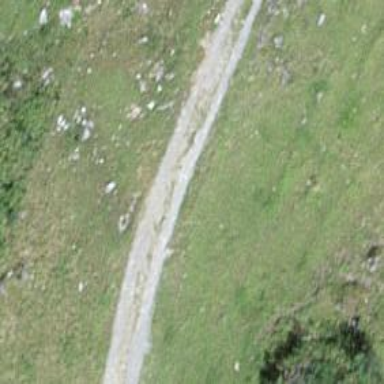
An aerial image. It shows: Gravel track with grade 2 quality.